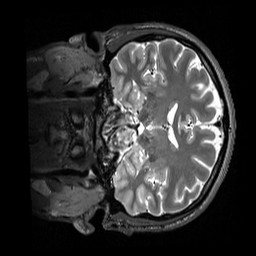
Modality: T2w
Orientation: coronal
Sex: male
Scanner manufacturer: siemens
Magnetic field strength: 3 T
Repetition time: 3.2 s
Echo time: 0.409 s